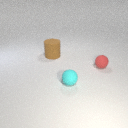
small cyan rubber sphere to the right of large brown rubber cylinder